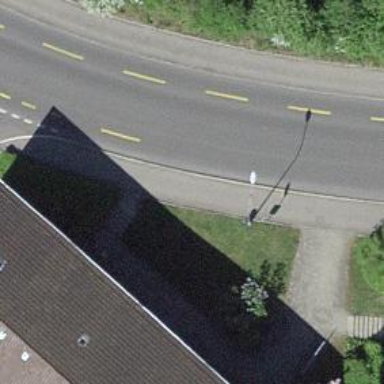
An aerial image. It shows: Bus stop with platform for public transport.